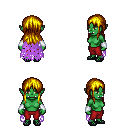
a pixel art fantasy rpg character, female body template, orc, green skin, maroon tattered cape, red pants, blonde unkempt hairstyle, white cloth bracers, ghillies, four views (front, back, left, right), 2x2 character sprite sheet, small pixel art, hard edges, no anti-aliasing